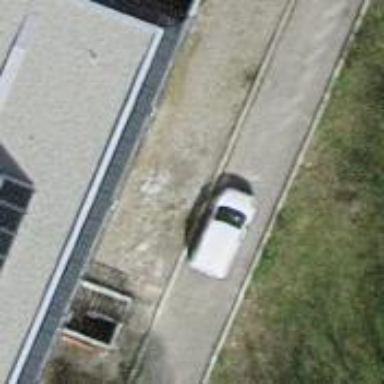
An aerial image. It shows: View of roof of building.